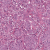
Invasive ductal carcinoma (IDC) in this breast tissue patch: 1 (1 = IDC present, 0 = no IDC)